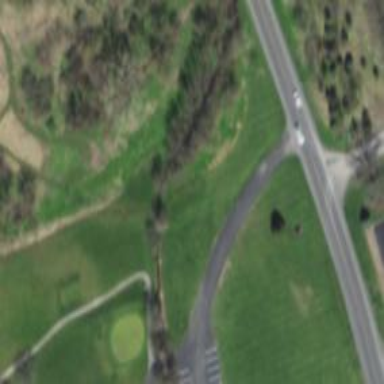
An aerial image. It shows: Grass area designated as golf tee.